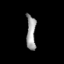
Tissue: prostate
Cell type: Myeloid cells
Senescence score: 0.7978
Nuclear area (px): 316
Mean DAPI intensity: 158.161